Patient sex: F
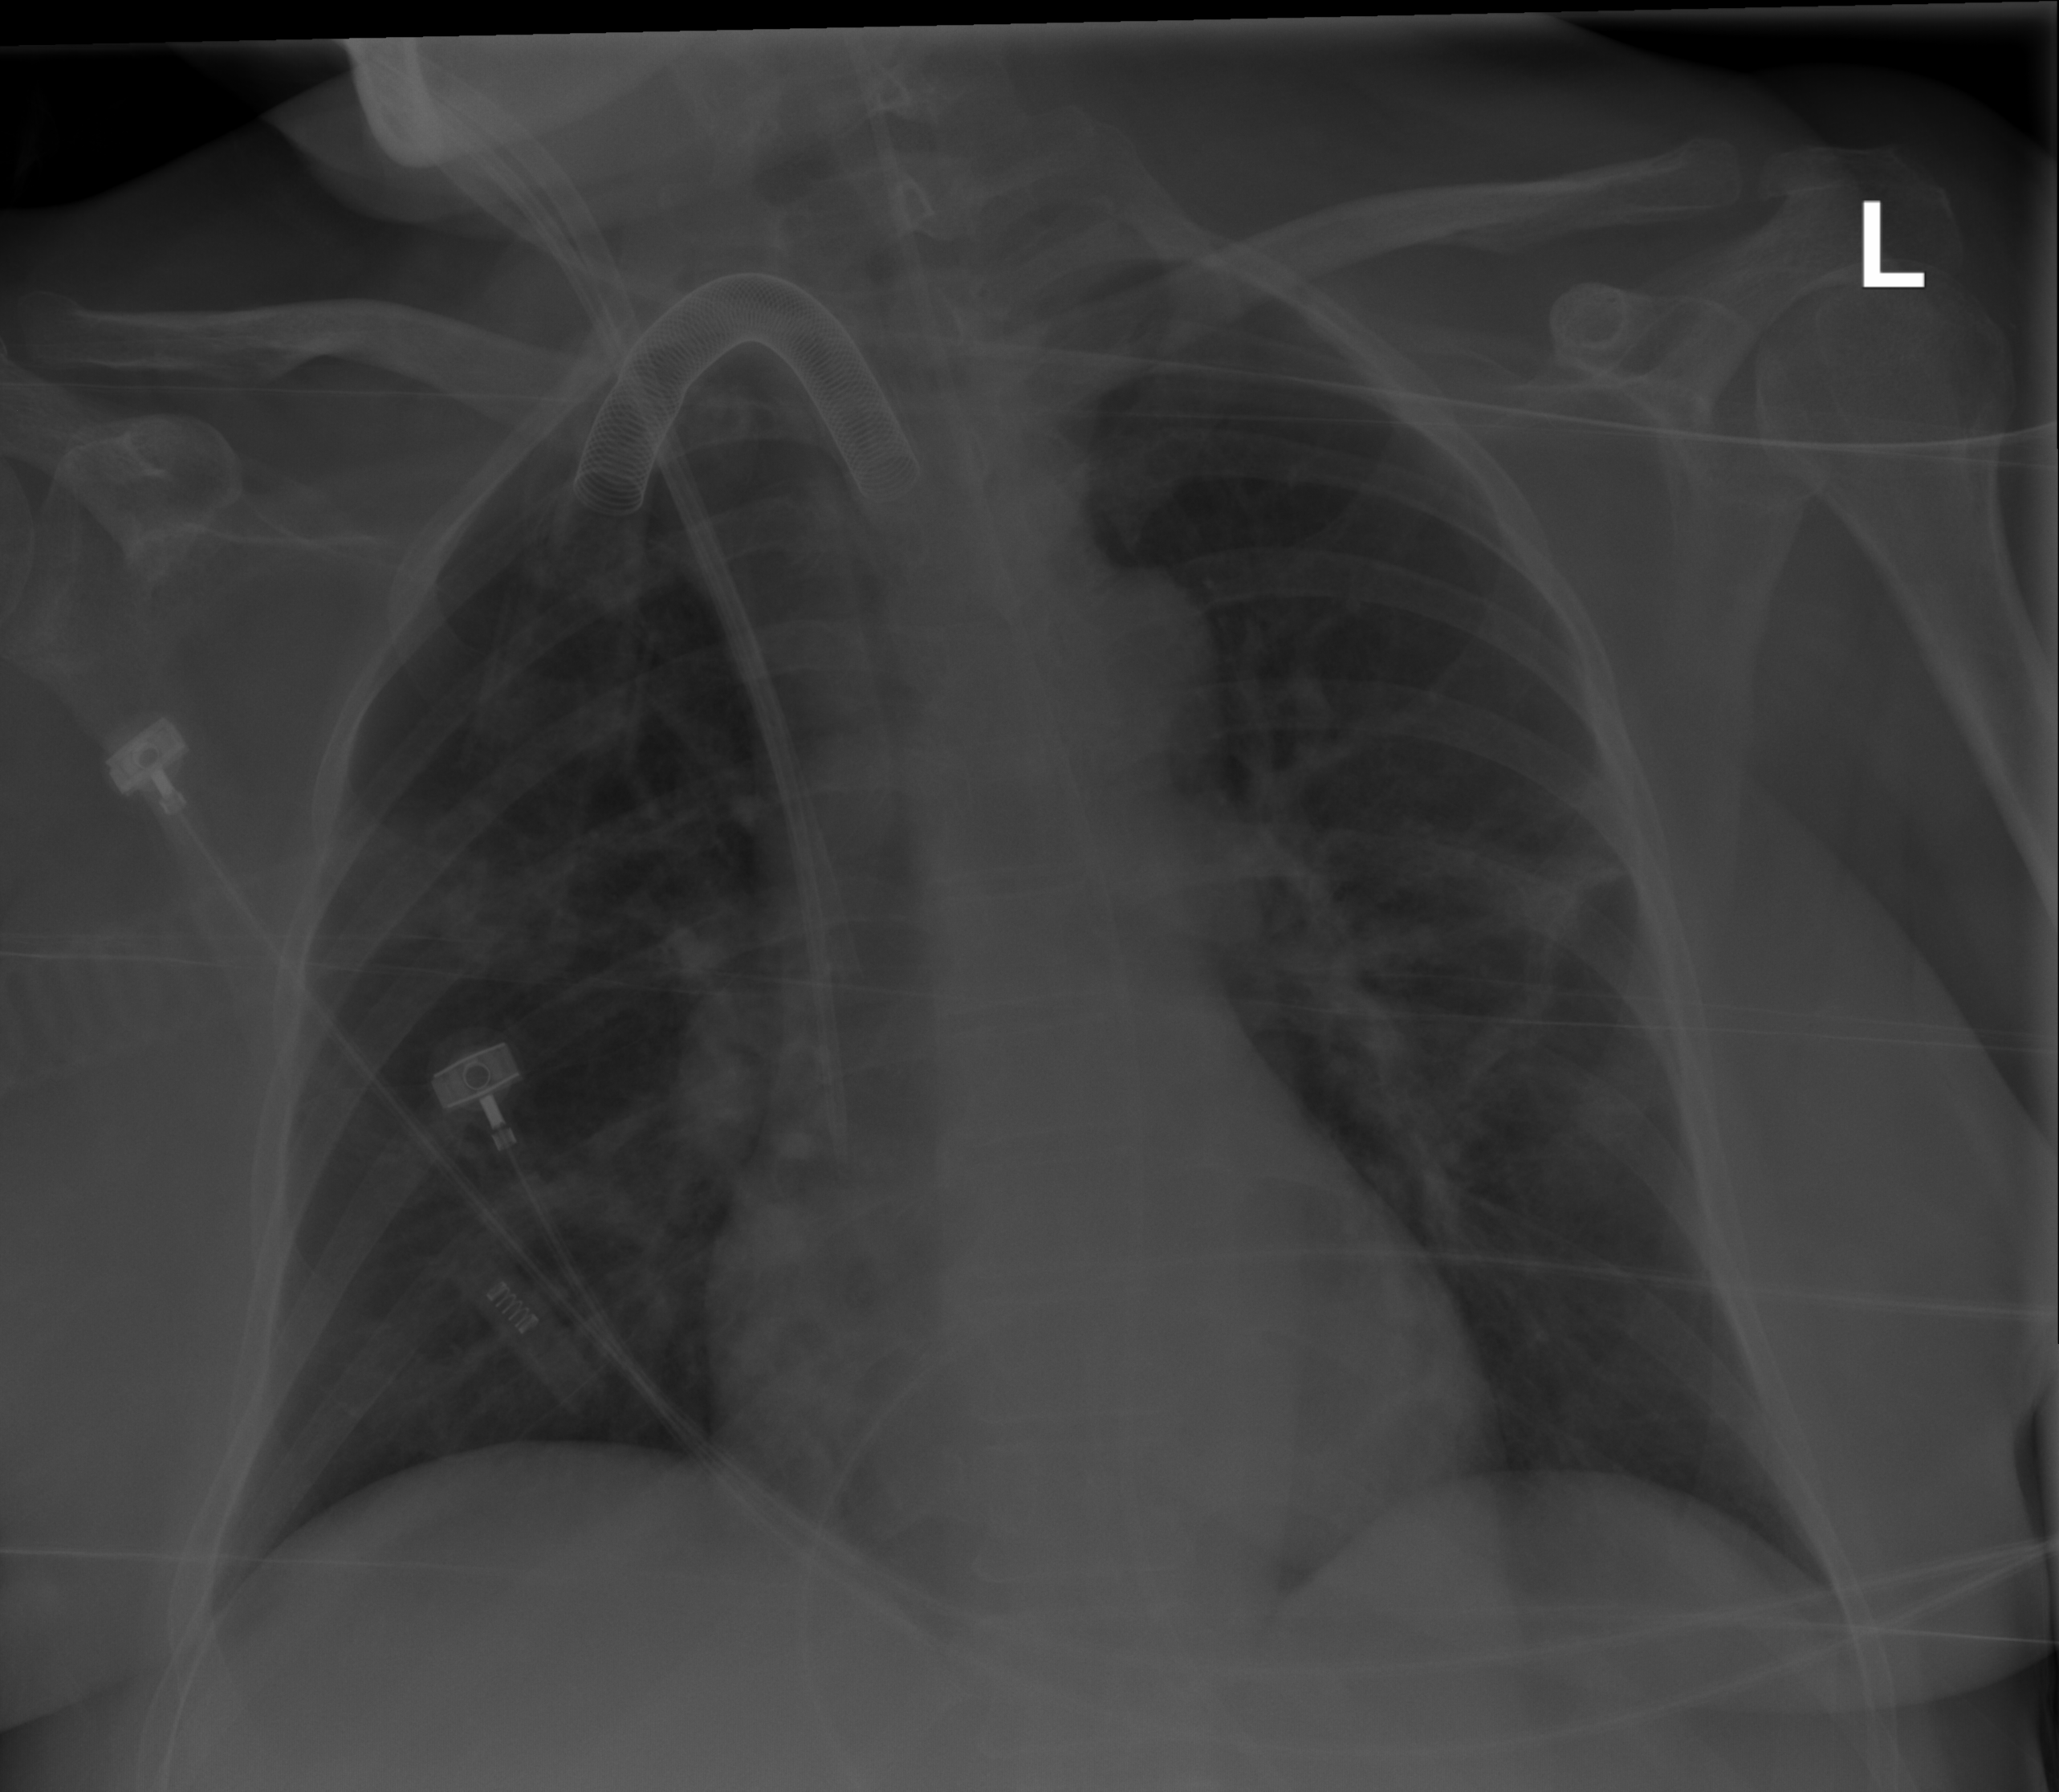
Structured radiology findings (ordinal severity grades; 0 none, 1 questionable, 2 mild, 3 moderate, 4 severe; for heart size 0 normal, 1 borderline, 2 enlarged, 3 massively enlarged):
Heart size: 0
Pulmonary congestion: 0
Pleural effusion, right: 0
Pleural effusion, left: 0
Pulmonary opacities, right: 2
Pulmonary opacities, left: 2
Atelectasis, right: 0
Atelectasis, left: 0